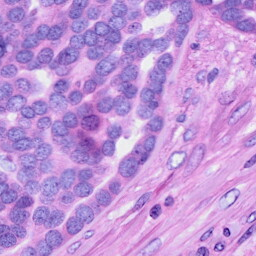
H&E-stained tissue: Ovarian